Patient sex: M
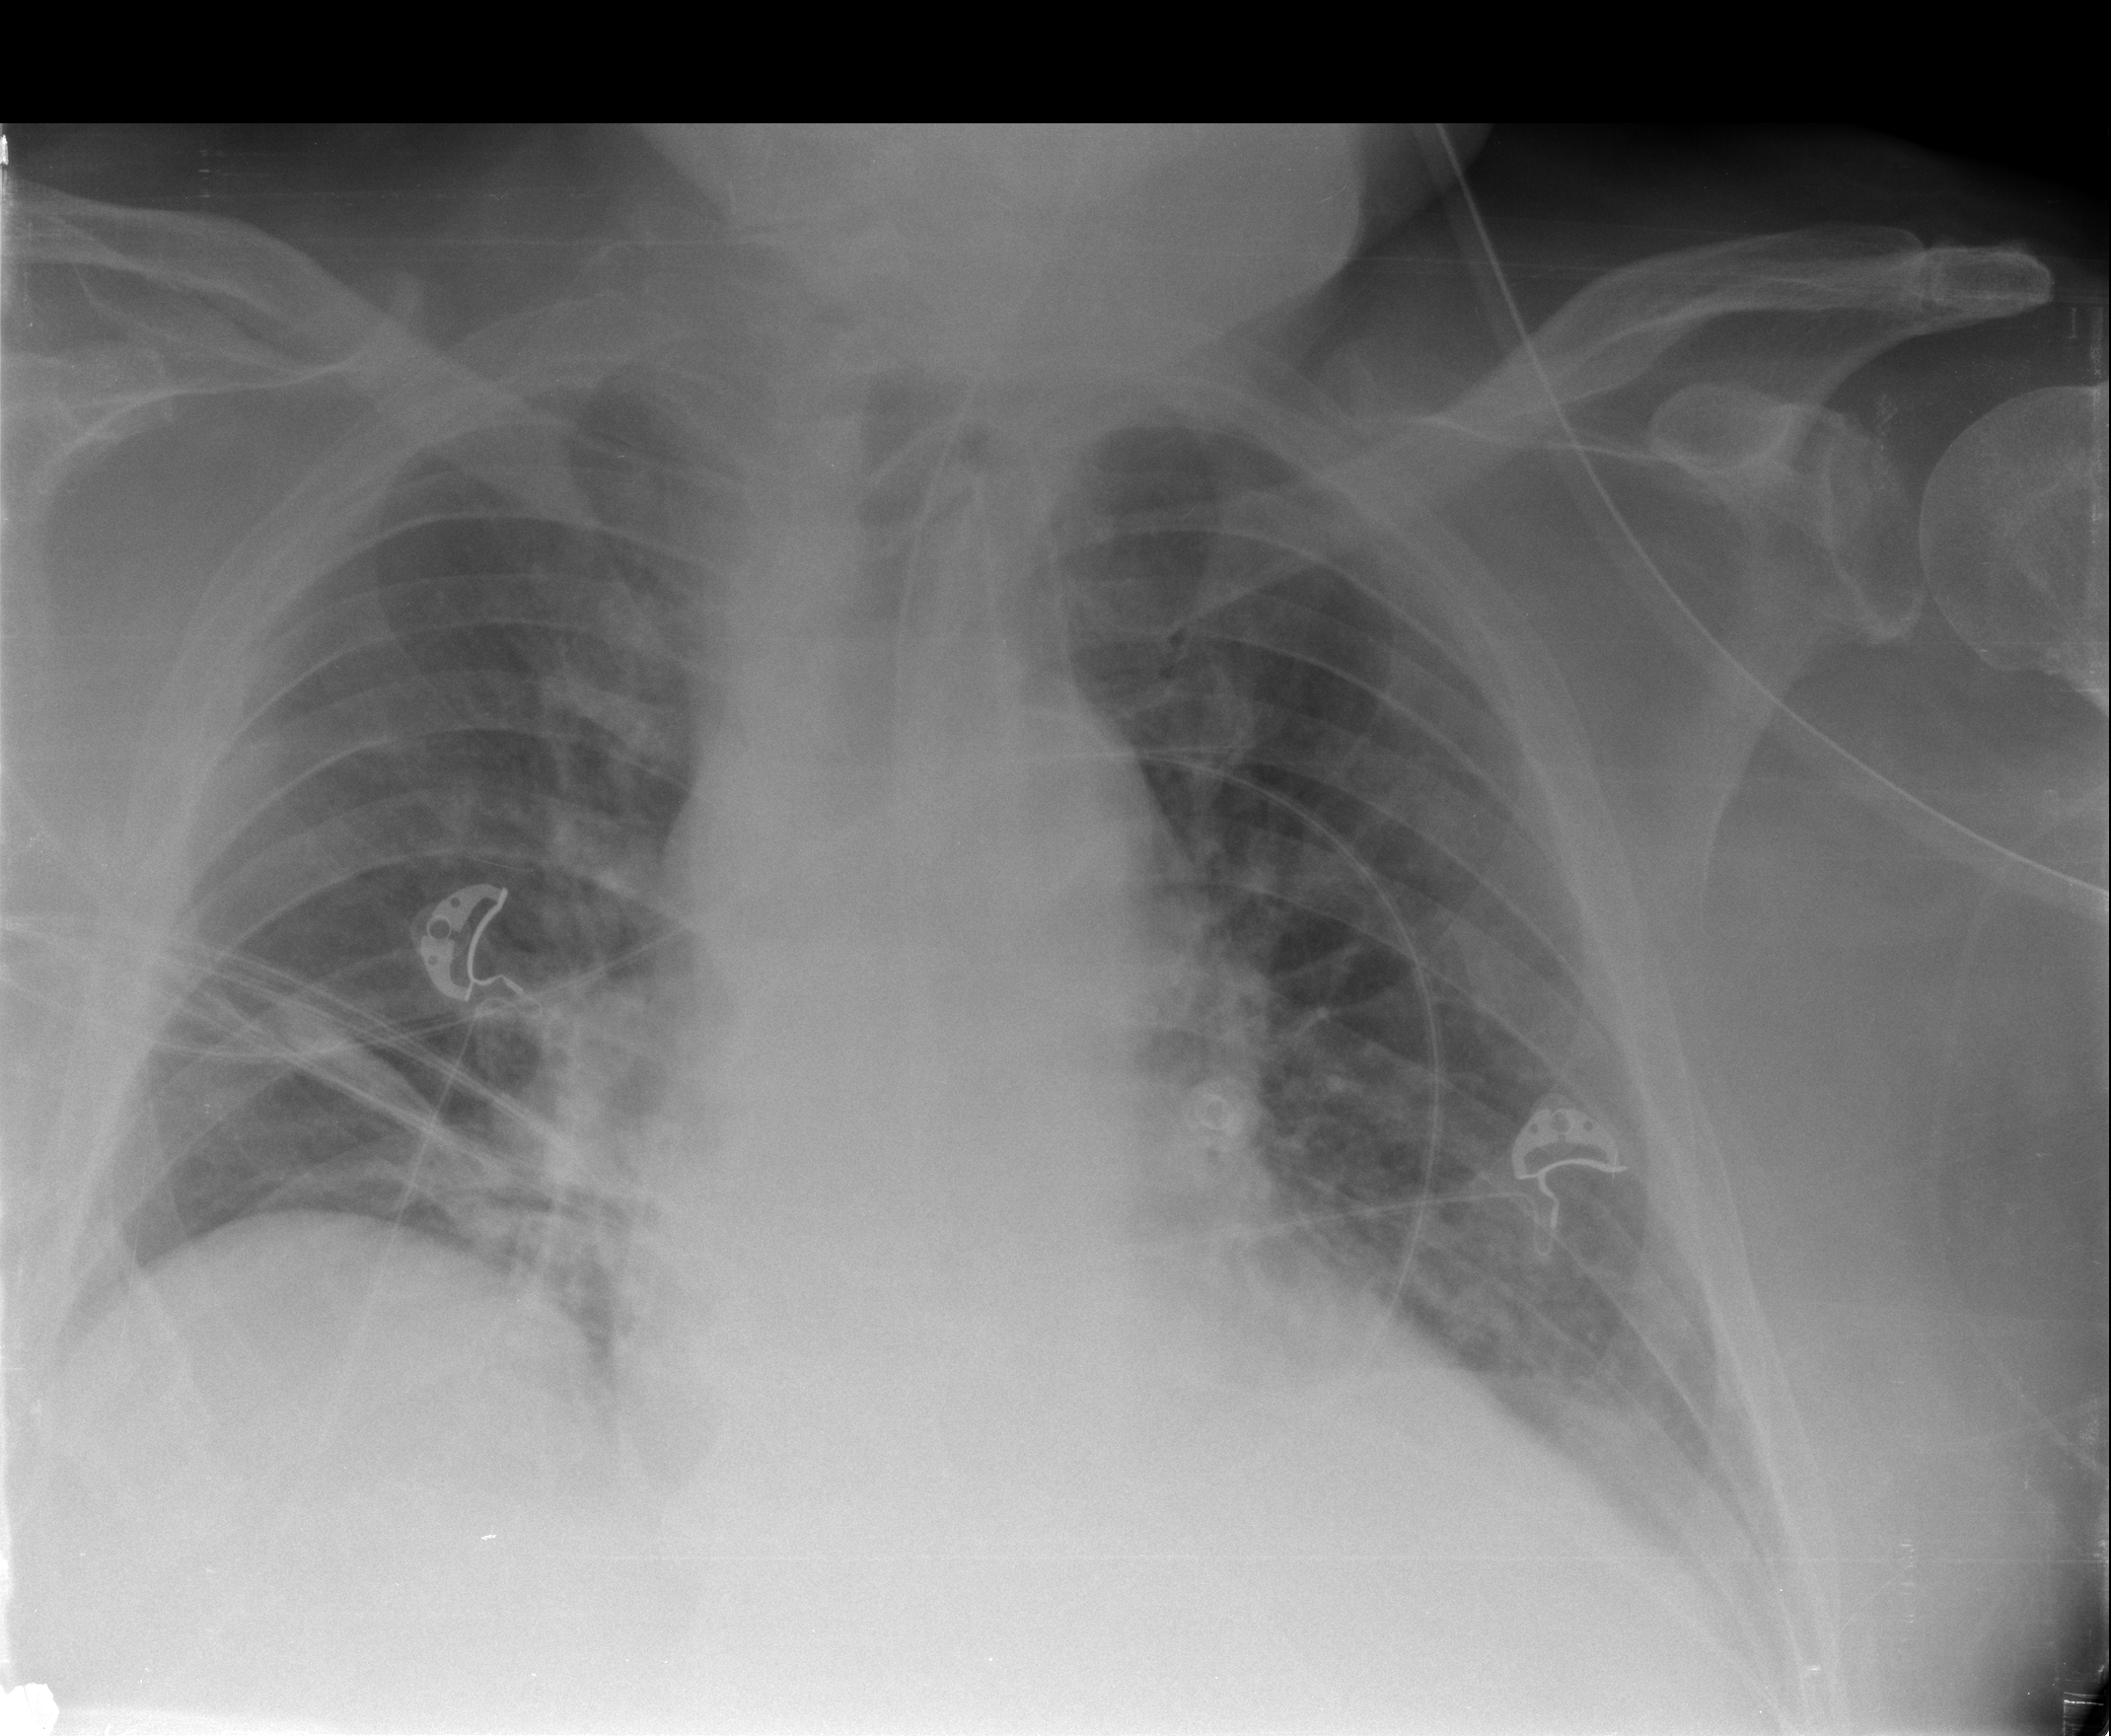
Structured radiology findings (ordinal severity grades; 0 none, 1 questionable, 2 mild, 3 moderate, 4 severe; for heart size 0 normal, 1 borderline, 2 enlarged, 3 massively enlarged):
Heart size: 2
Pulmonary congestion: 1
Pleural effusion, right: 0
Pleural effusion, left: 0
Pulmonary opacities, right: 1
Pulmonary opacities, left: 0
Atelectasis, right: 2
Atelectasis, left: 0